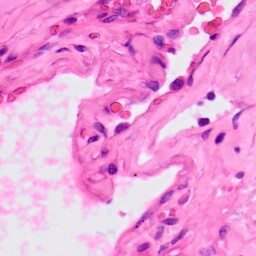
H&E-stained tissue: Lung